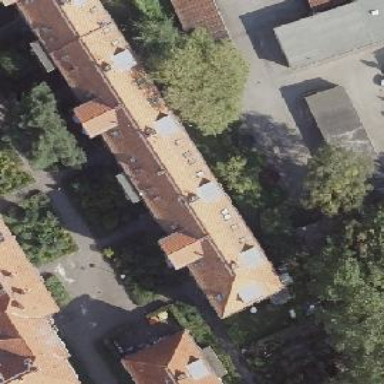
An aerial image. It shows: Gabled-roof apartments building with the roof oriented across.